Field crop: tomato
Growth stage: 1
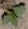
Species: solanum